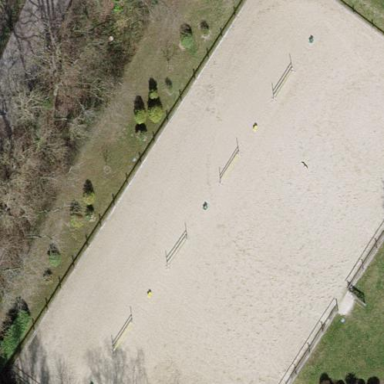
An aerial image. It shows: Equestrian pitch for leisure land sports.